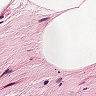
Metastatic tissue present: no